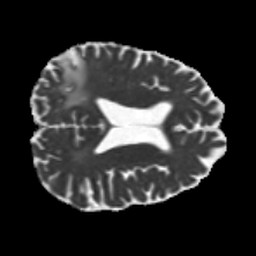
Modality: MD
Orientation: axial
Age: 62
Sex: male
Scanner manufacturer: siemens
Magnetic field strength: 3 T
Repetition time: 5.25 s
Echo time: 0.08 s